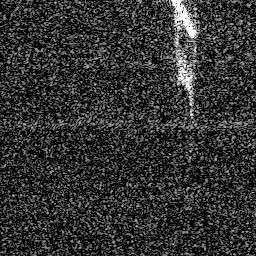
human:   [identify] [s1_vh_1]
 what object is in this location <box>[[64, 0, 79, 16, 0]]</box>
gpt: <ref>1 medium ship at the top right</ref>